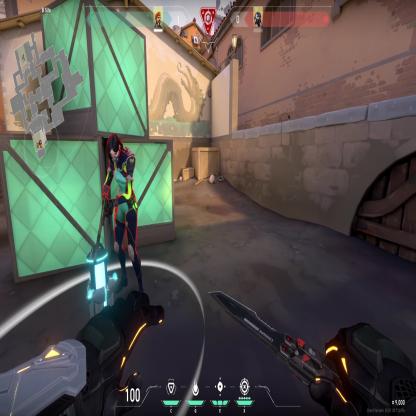
Label: planted spike ; enemy